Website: apple
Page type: account-dashboard
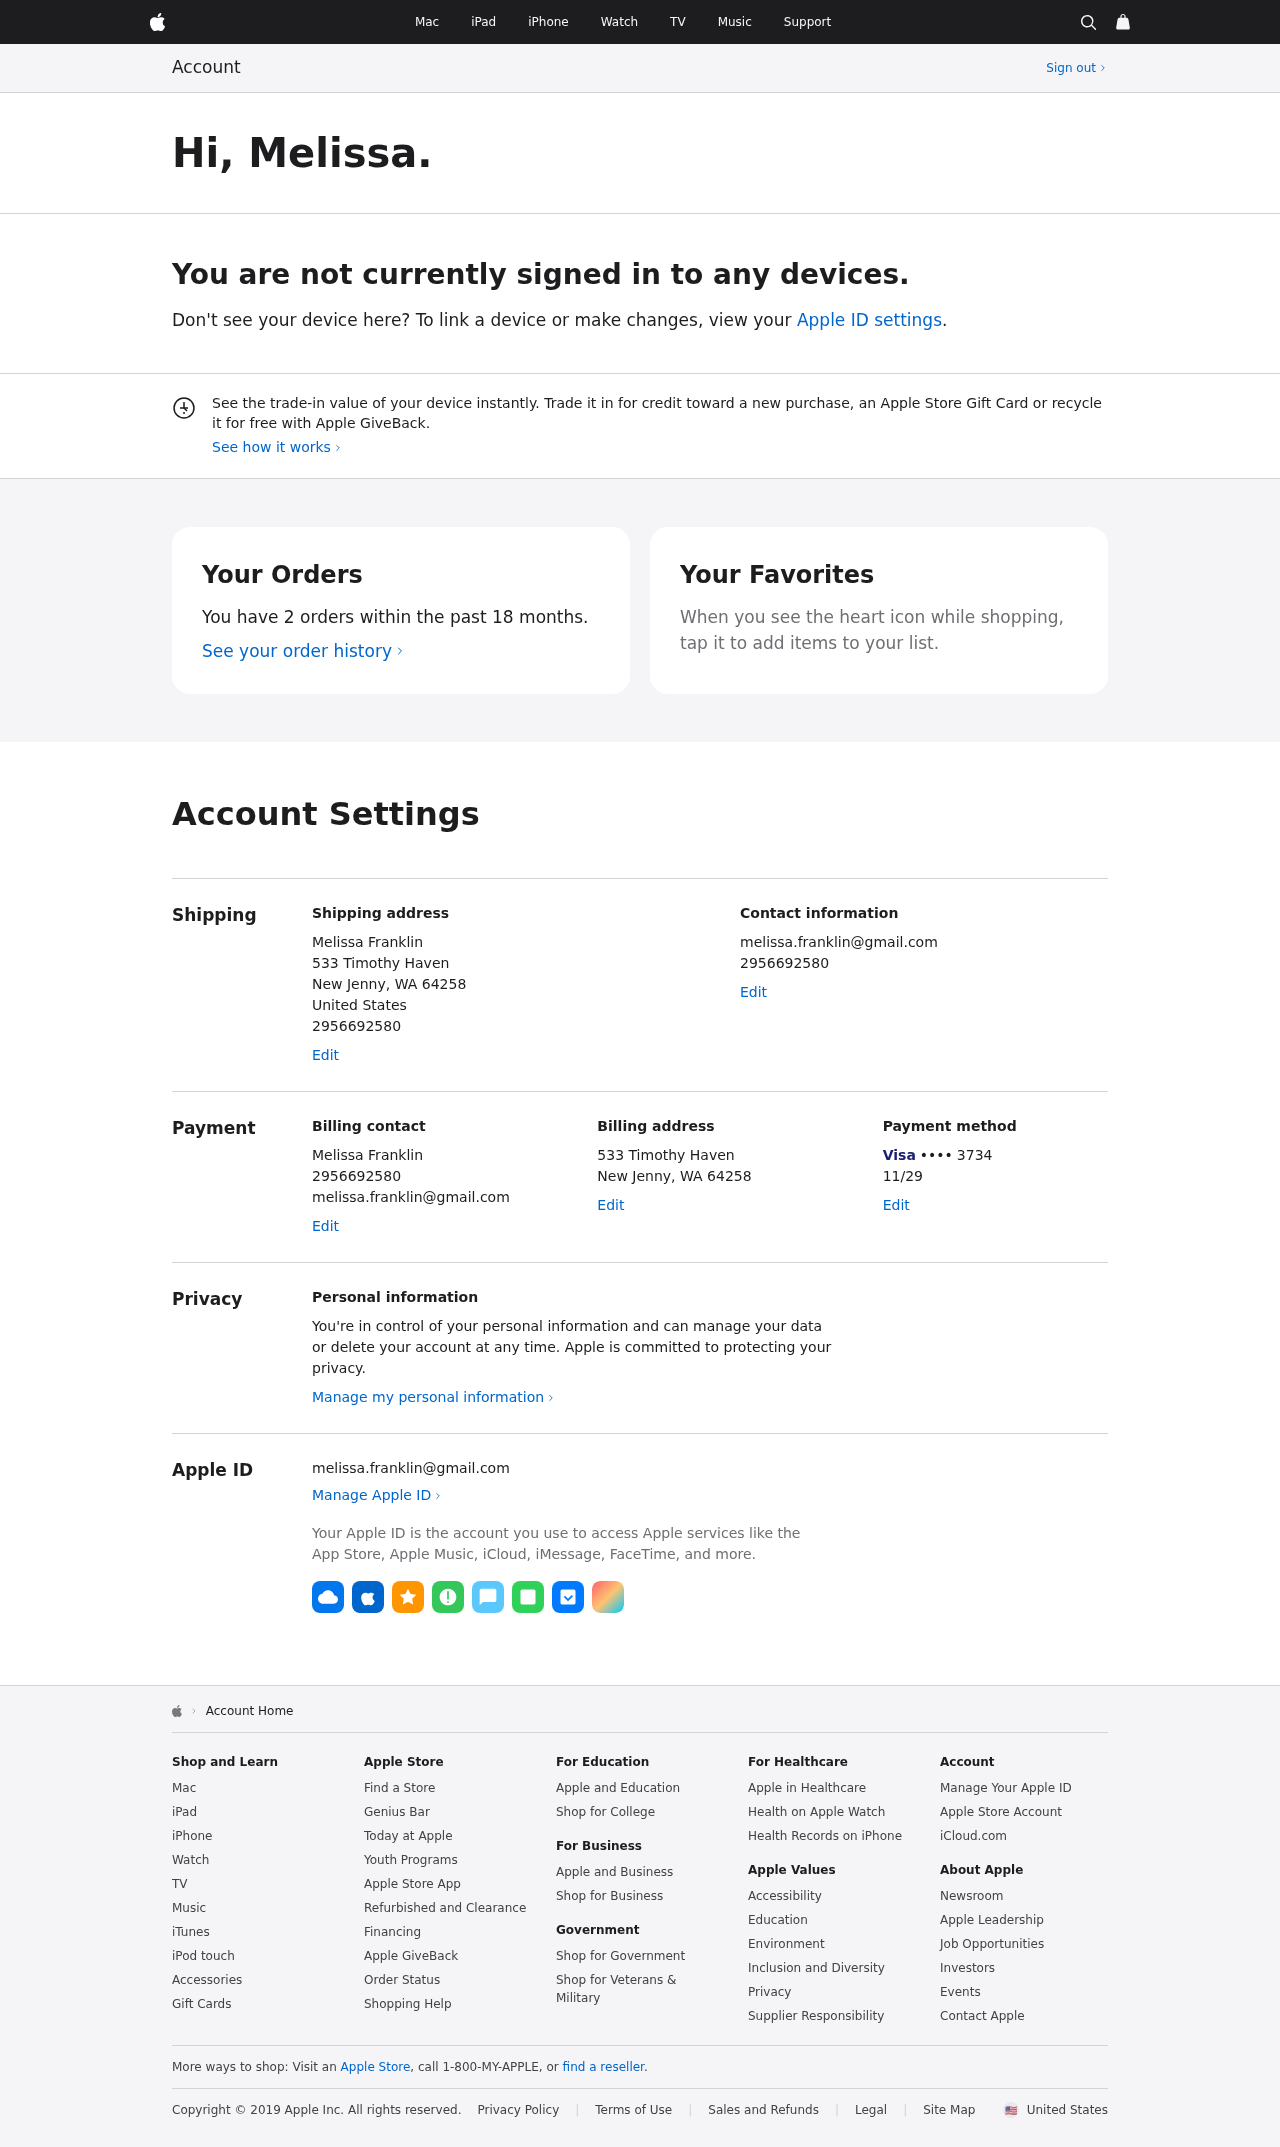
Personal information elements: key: PII_CARD_EXPIRY
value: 11/29
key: PII_CARD_LAST4
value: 3734
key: PII_CARD_TYPE
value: Visa
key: PII_CITY_STATE_ZIP
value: New Jenny, WA 64258
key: PII_COUNTRY
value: United States
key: PII_EMAIL
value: melissa.franklin@gmail.com
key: PII_FIRSTNAME
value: Melissa
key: PII_FULLNAME
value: Melissa Franklin
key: PII_PHONE
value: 2956692580
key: PII_STREET
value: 533 Timothy Haven
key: PII_PHONE2
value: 2956692580
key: PII_FULLNAME2
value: Melissa Franklin
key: PII_PHONE3
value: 2956692580
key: PII_EMAIL2
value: melissa.franklin@gmail.com
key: PII_CITY
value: New Jenny
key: PII_STATE_ABBR
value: WA
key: PII_POSTCODE
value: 64258
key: PII_POSTCODE_FULL
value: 64258
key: PII_CITY_STATE
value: New Jenny, WA
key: PII_POSTCODE_NUMERIC
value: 64258
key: PII_EMAIL3
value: melissa.franklin@gmail.com